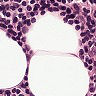
Metastatic tissue present: no